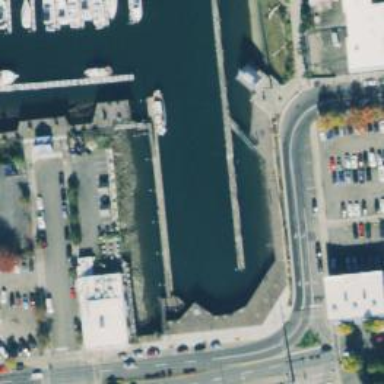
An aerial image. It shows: Footway leading to man-made pier.